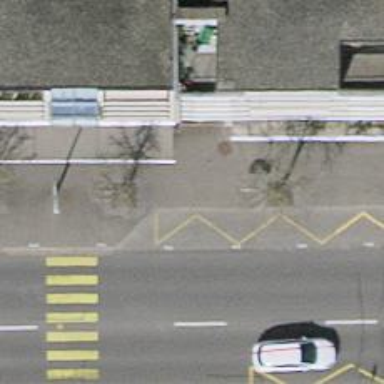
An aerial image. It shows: Bus stop with platform for public transport.